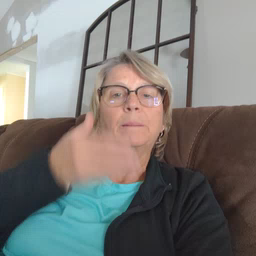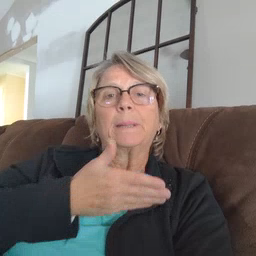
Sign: kitty